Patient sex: M
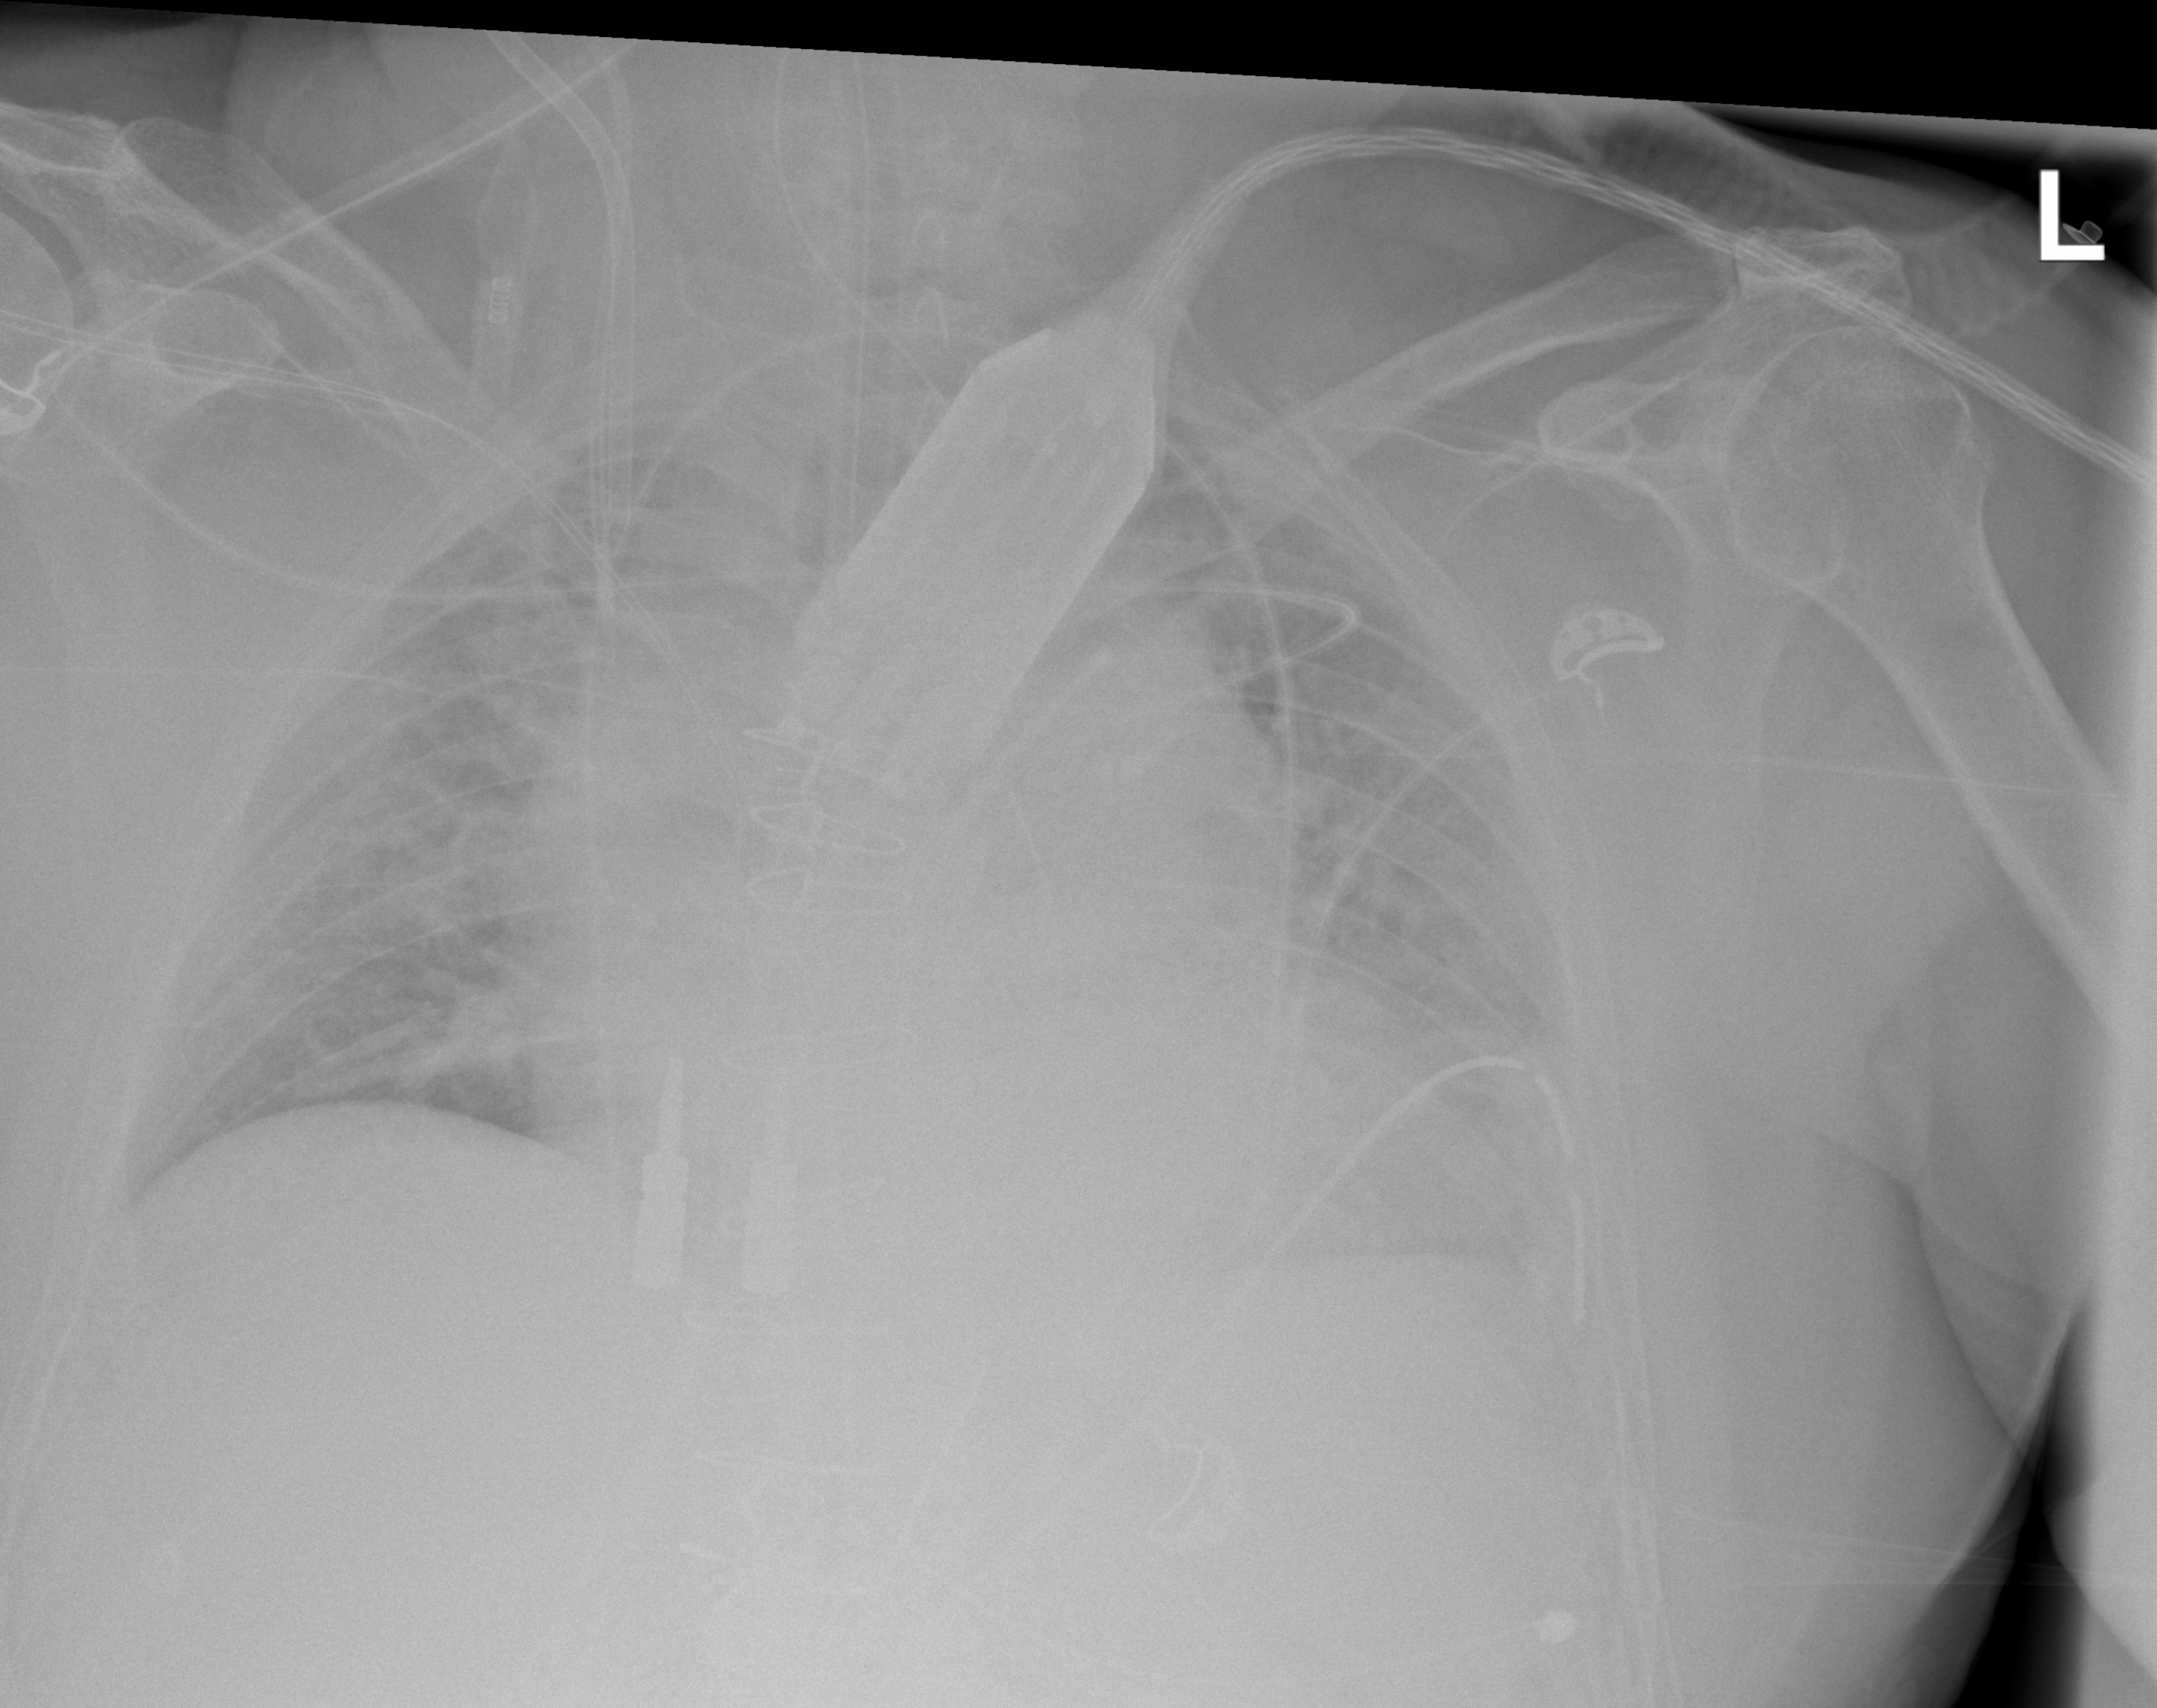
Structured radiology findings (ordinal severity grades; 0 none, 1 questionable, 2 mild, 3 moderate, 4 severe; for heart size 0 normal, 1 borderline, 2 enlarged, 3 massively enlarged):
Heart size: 2
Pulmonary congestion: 2
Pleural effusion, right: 0
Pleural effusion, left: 1
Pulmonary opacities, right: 0
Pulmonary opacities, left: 0
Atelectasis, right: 2
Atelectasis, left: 2